高三 · 组合数学
分形儿何学是美籍法国数学家伯努瓦$\cdot$曼德尔布罗 (BenoitBMandelbrot) 在20 世纪70 年代创立的一门新学科, 它的创立为解决传统科学众多领域的难题提供了
全新的思路. 按照 $\rightarrow 0$

的空心圆点的个数是

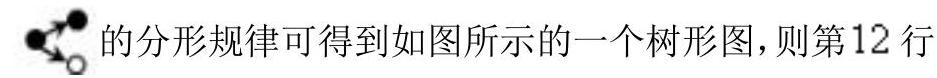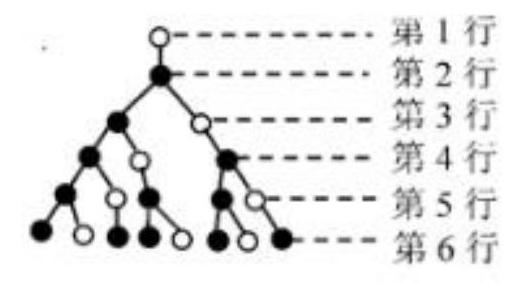
答案: 55
解析: 答案:55

【解析】由图知：从第三行起，每一行的空心圆点数是前两项空心圆点数之和,第 $n$ 行中空心圆点数为 $a_{n}$,

则 $a_{1}=1, a_{2}=0$,

当 $n \geq 3$ 时, $a_{n}=a_{n-1}+a_{n-2}$,

所以各行中空心圆点数分别为 $1,0,1,1,2,3,5,8,13,21,34,55$.

所以第 12 行的空心圆点的个数是 55 , 故答案为 55 .